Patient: sex F, age 58
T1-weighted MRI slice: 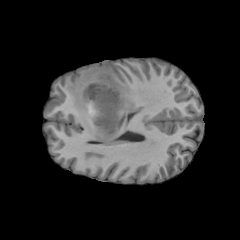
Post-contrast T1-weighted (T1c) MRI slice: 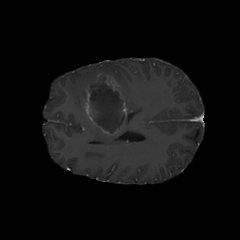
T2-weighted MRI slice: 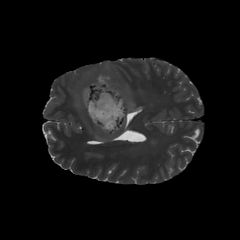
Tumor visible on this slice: yes
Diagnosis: Glioblastoma, IDH-wildtype
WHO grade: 4